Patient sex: M
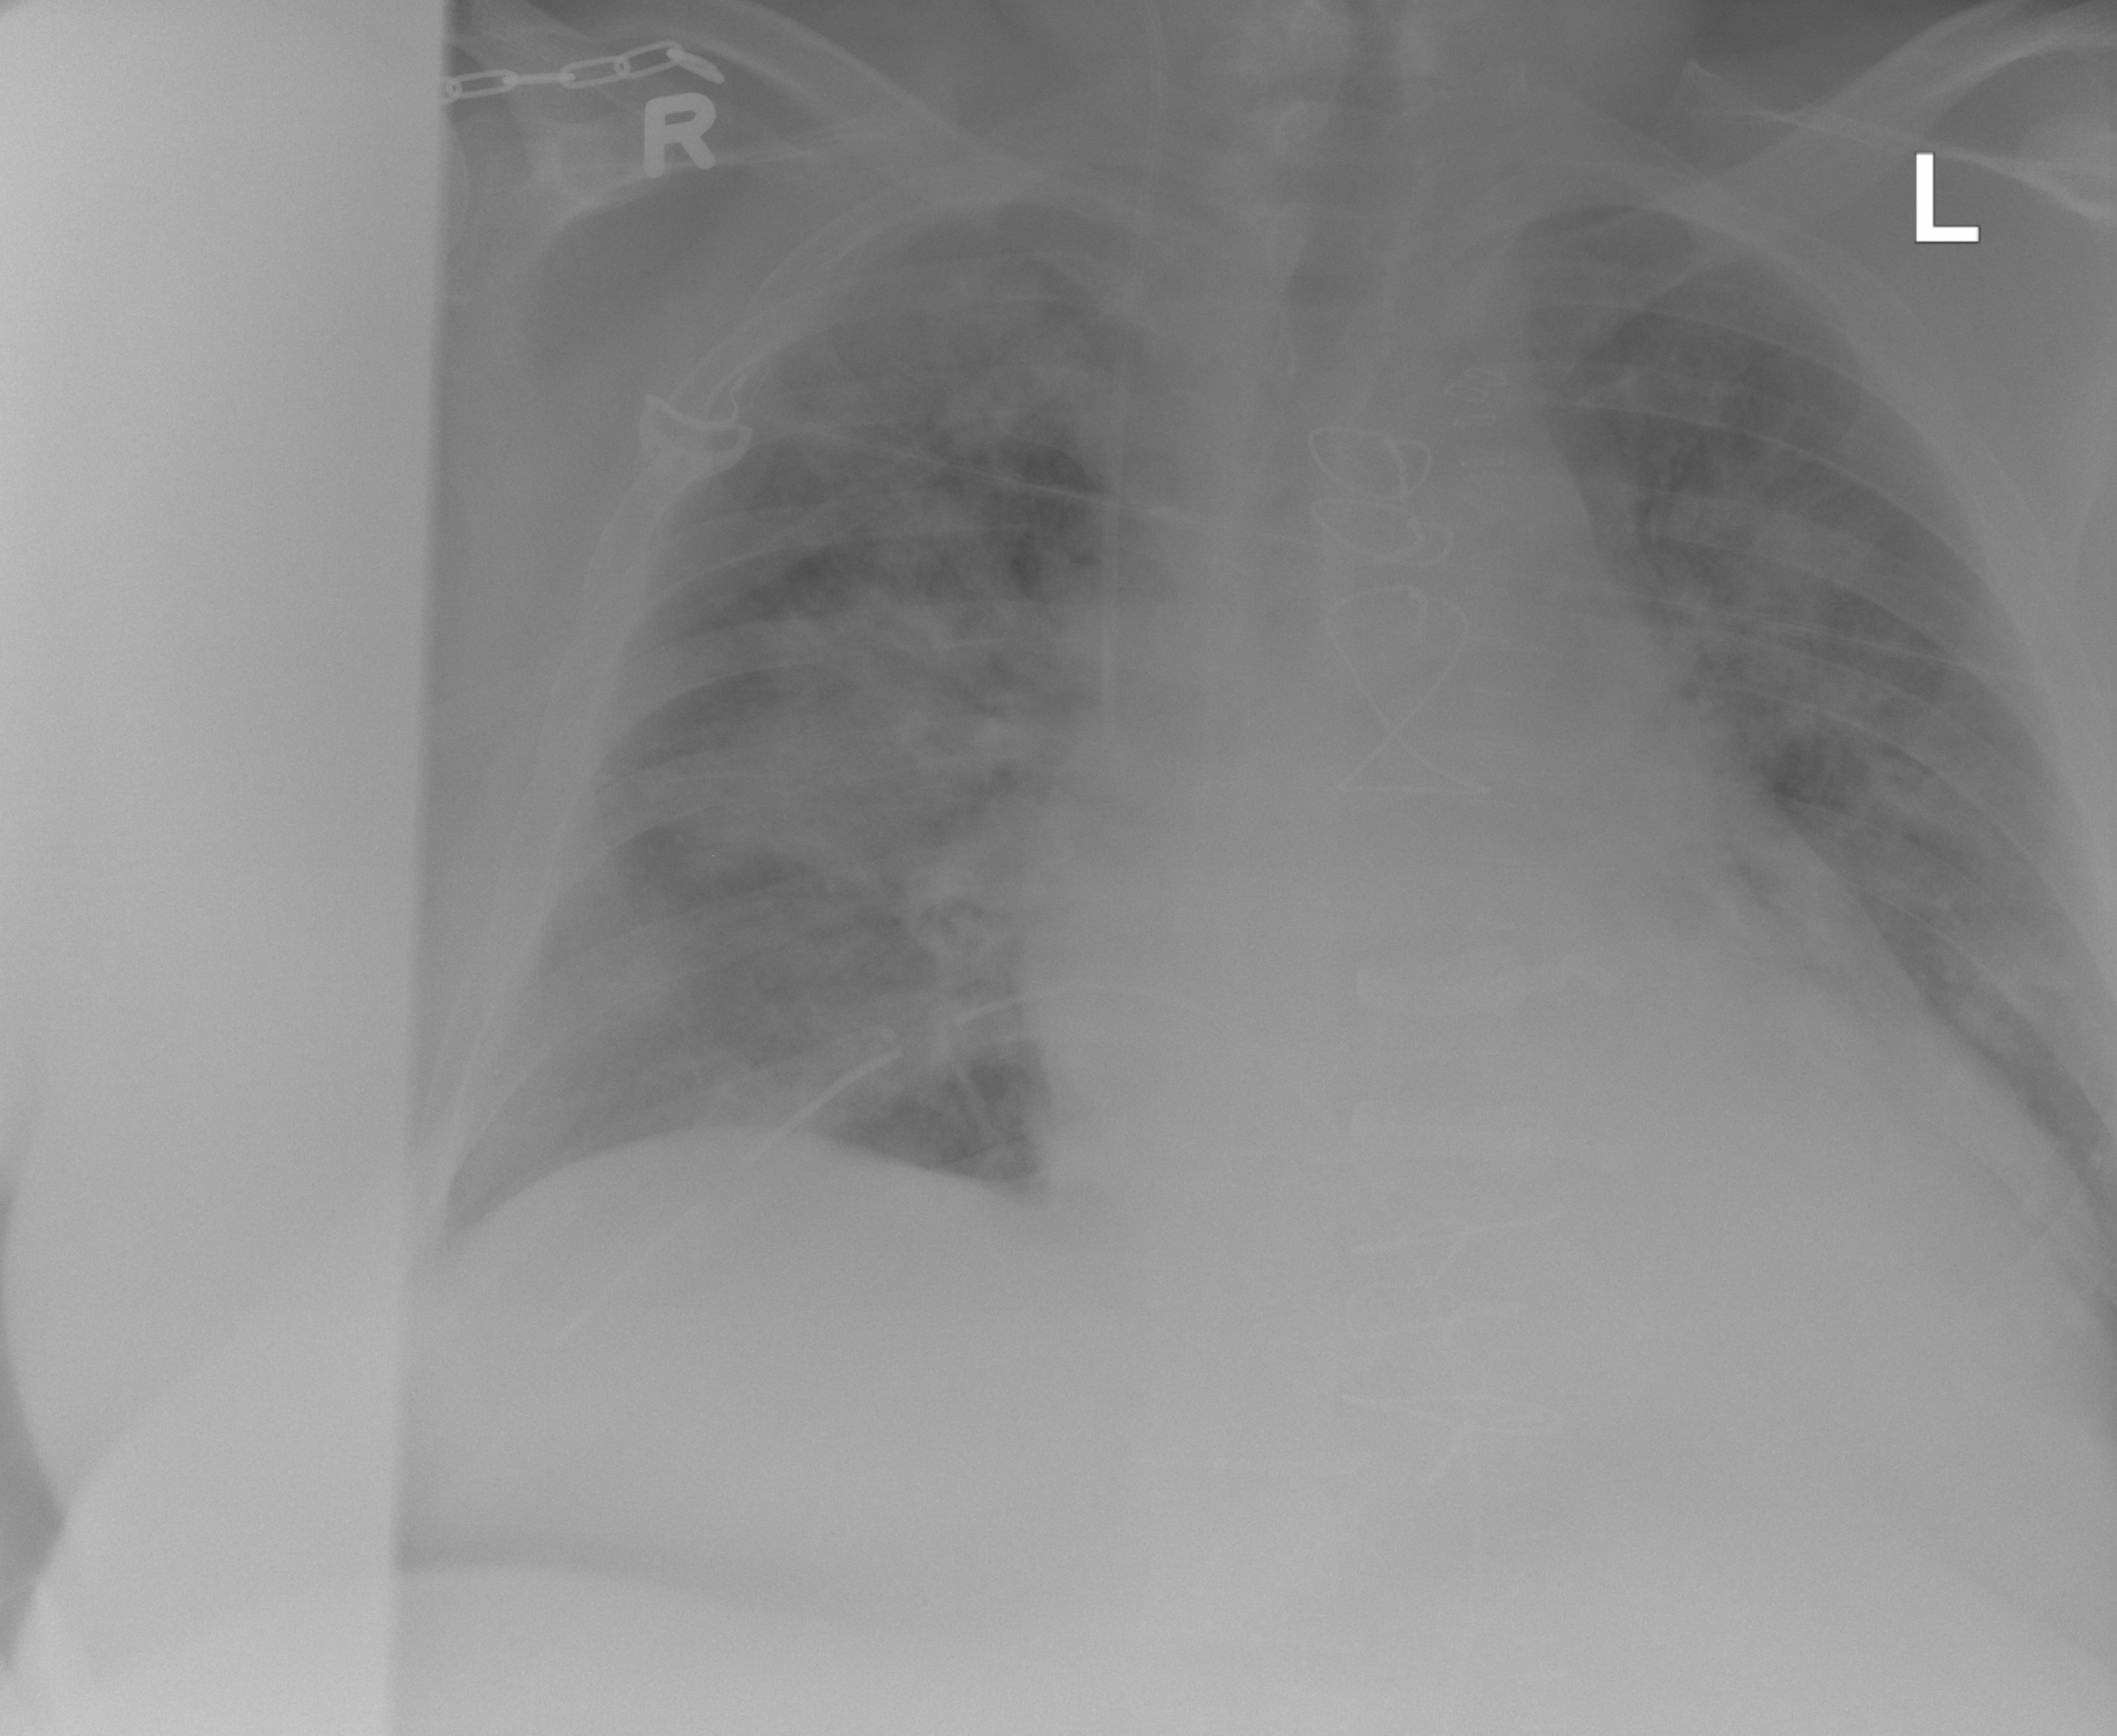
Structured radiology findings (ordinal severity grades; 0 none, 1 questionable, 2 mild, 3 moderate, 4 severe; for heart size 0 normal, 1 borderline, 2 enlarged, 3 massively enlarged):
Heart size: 2
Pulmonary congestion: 0
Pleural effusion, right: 2
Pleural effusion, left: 2
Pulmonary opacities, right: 1
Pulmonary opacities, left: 0
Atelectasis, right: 2
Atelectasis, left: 2